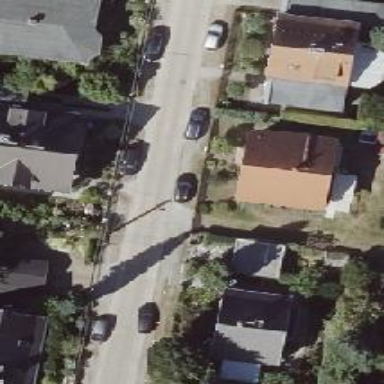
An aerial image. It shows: Footway along the road.